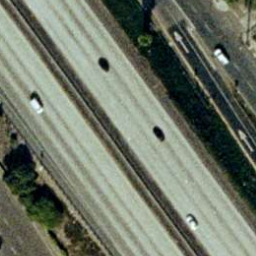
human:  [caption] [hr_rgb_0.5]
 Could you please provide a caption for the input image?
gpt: There are two straight freeways closed to each other with some cars on the roads .

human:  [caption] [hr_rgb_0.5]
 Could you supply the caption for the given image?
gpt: Some cars are on the freeways .

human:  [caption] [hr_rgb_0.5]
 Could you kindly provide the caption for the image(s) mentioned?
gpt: There are two straight freeways closed to each other .

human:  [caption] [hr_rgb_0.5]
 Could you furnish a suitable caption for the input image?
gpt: Two straight freeways closed to each other with some cars on the roads .

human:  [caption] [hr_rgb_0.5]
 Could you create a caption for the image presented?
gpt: There are some cars are on the freeways .